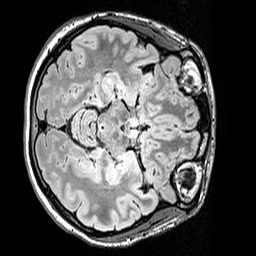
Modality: FLAIR
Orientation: axial
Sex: female
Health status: ill
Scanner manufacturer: siemens
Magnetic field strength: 3 T
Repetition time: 5 s
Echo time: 0.388 s